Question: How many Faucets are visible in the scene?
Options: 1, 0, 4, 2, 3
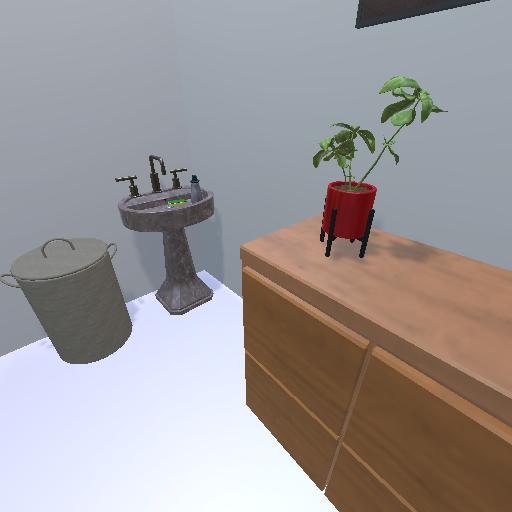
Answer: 1